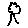
Label: tree